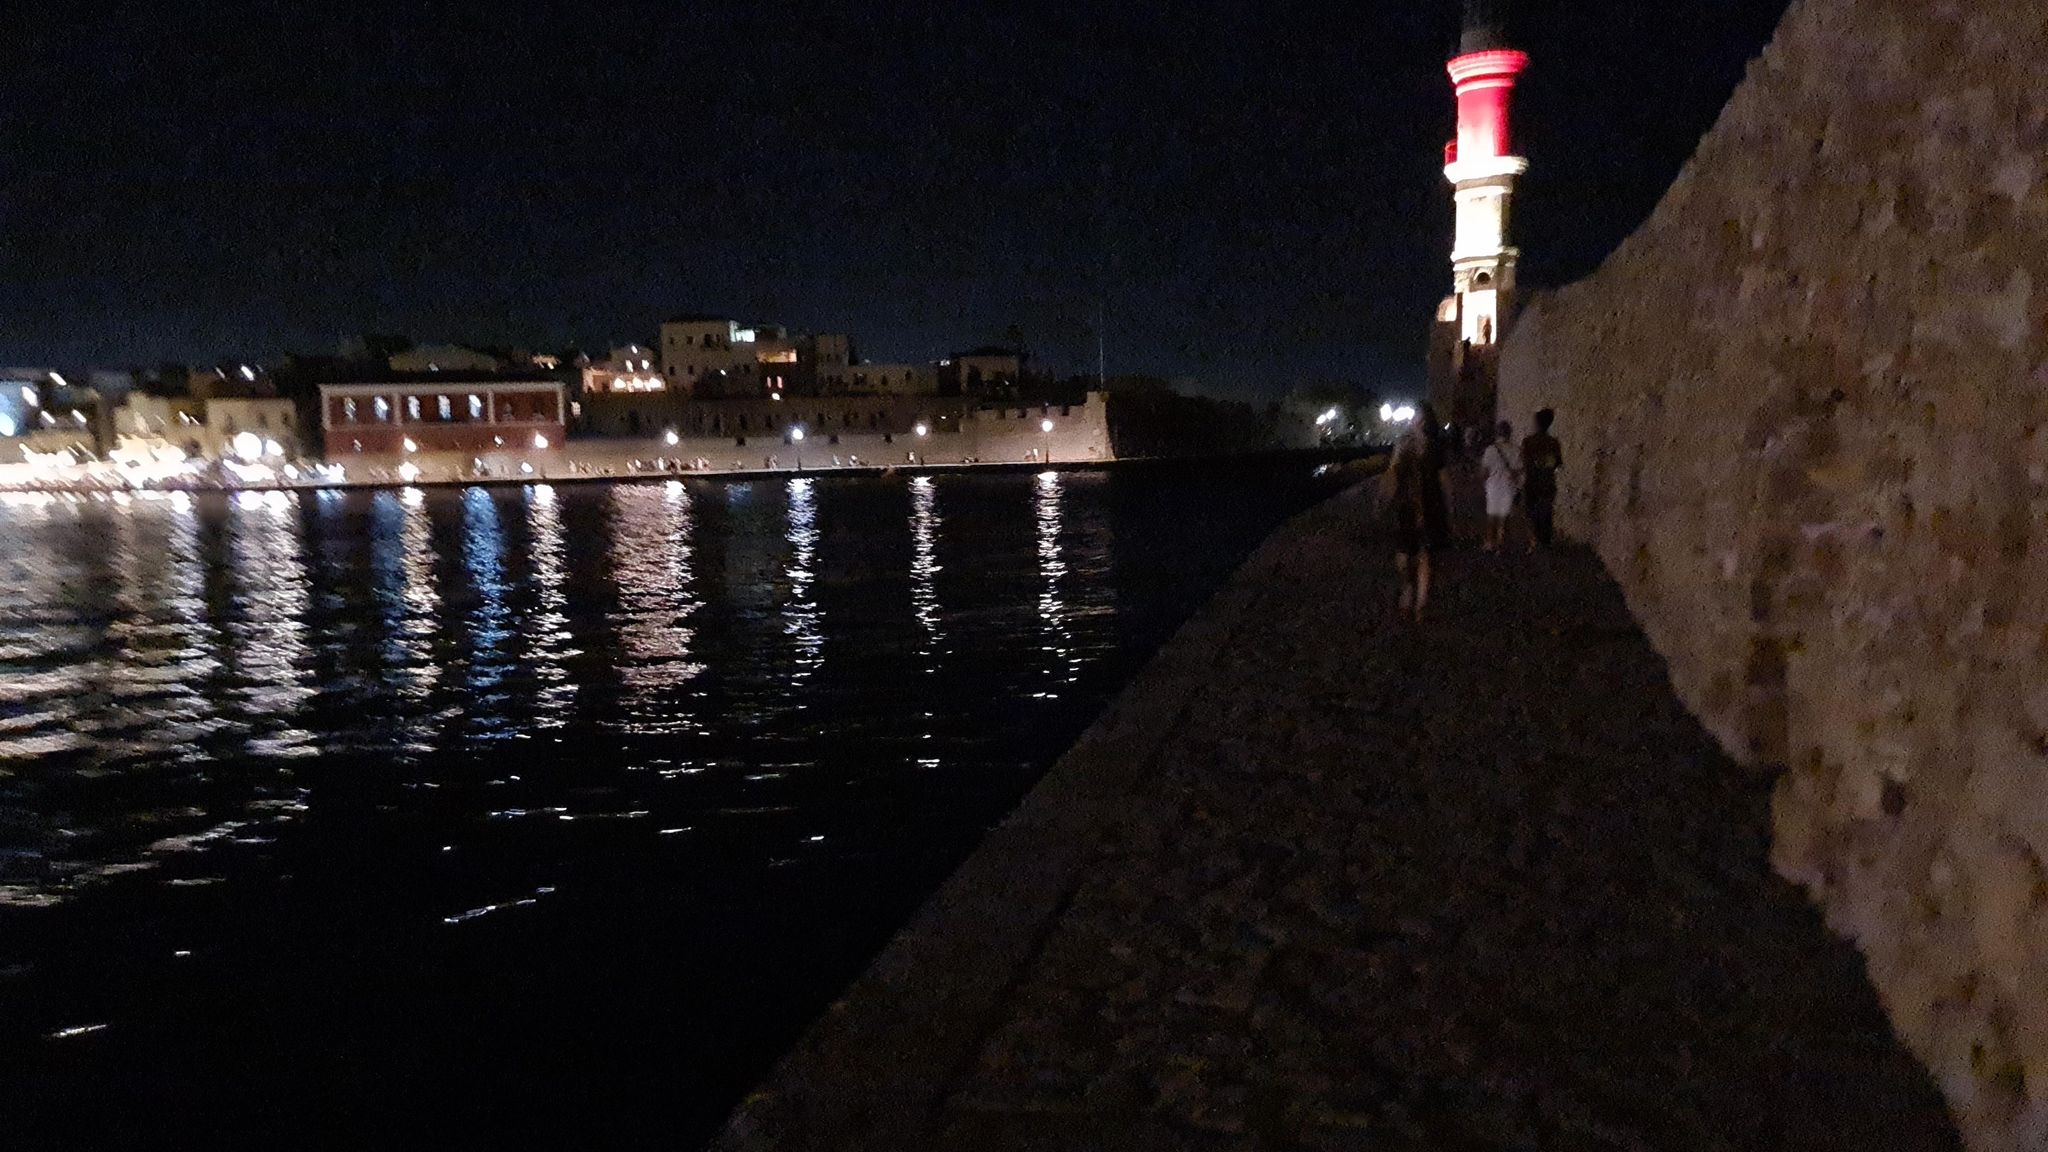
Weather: snowy
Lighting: night
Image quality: slightly poor
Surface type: walking surface
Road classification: footway, steps, path
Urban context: urban centre
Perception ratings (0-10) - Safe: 0.82, Lively: 1.96, Beautiful: 7.94, Boring: 6.7, Depressing: 1.09, Wealthy: 8.92